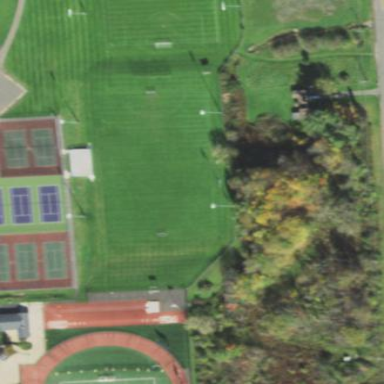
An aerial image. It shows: Field hockey pitch where players can enjoy the sport.